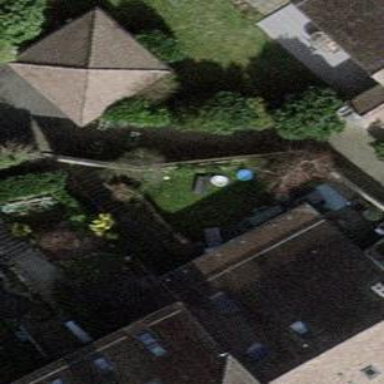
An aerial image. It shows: Garden surrounded by fence.